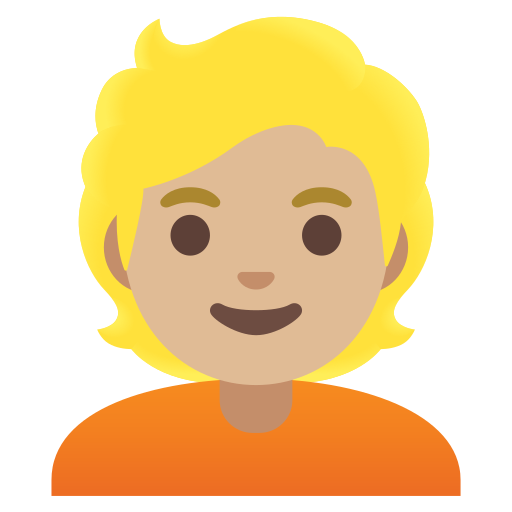
Emoji: 👱🏼